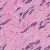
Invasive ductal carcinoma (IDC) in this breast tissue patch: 1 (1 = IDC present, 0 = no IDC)